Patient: sex M, age 17
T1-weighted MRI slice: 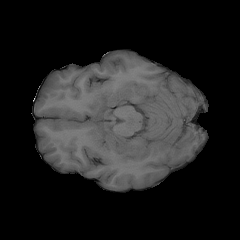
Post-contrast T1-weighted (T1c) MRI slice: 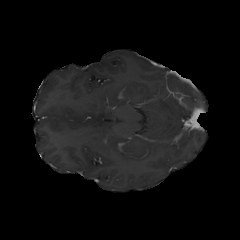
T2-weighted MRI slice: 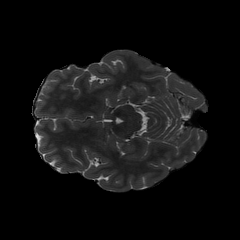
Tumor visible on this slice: no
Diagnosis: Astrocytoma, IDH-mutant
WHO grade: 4